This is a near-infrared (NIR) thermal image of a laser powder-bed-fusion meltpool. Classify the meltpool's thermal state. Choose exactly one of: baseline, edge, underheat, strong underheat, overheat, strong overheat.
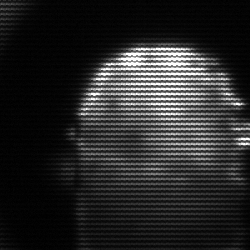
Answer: baseline